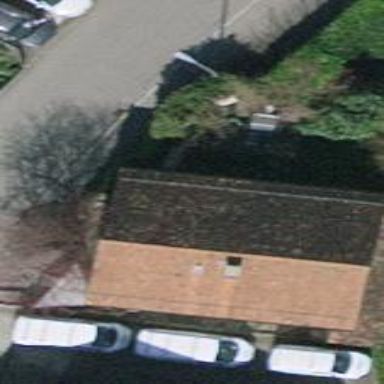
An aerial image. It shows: Detached building with tiled roof.